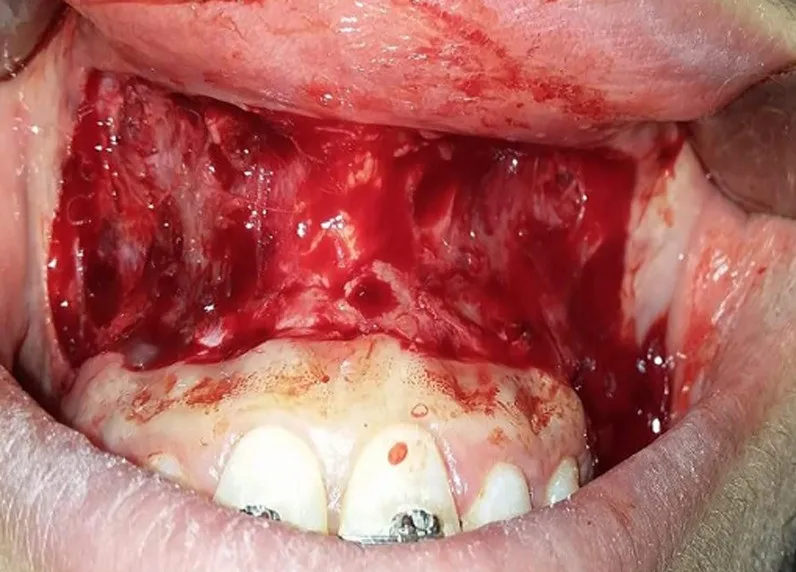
the tissue was removed via a partial thickness dissection with tissue removal from first molar to first molar.
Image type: medical_photograph (other_medical_photograph)